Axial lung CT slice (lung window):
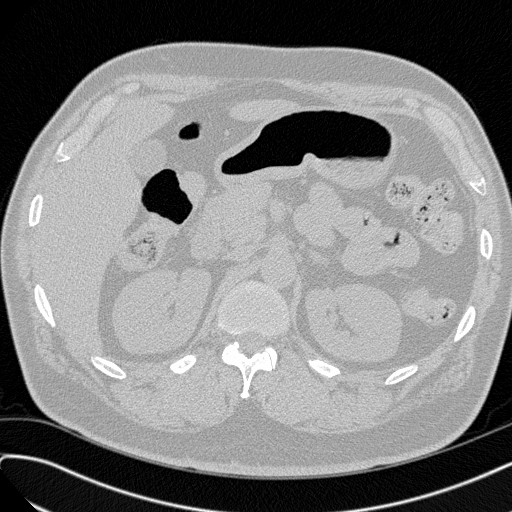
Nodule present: no